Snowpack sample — Buffalo Mountain, Silverthorne, Colorado, USA (1/25/25, 10:11 AM MST)
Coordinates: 39.6222, -106.1139
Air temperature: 22 °F
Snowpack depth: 110 cm
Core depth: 20 cm
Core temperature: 48.2 °F
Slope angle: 12°, slope face: 102°
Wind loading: high
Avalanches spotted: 0
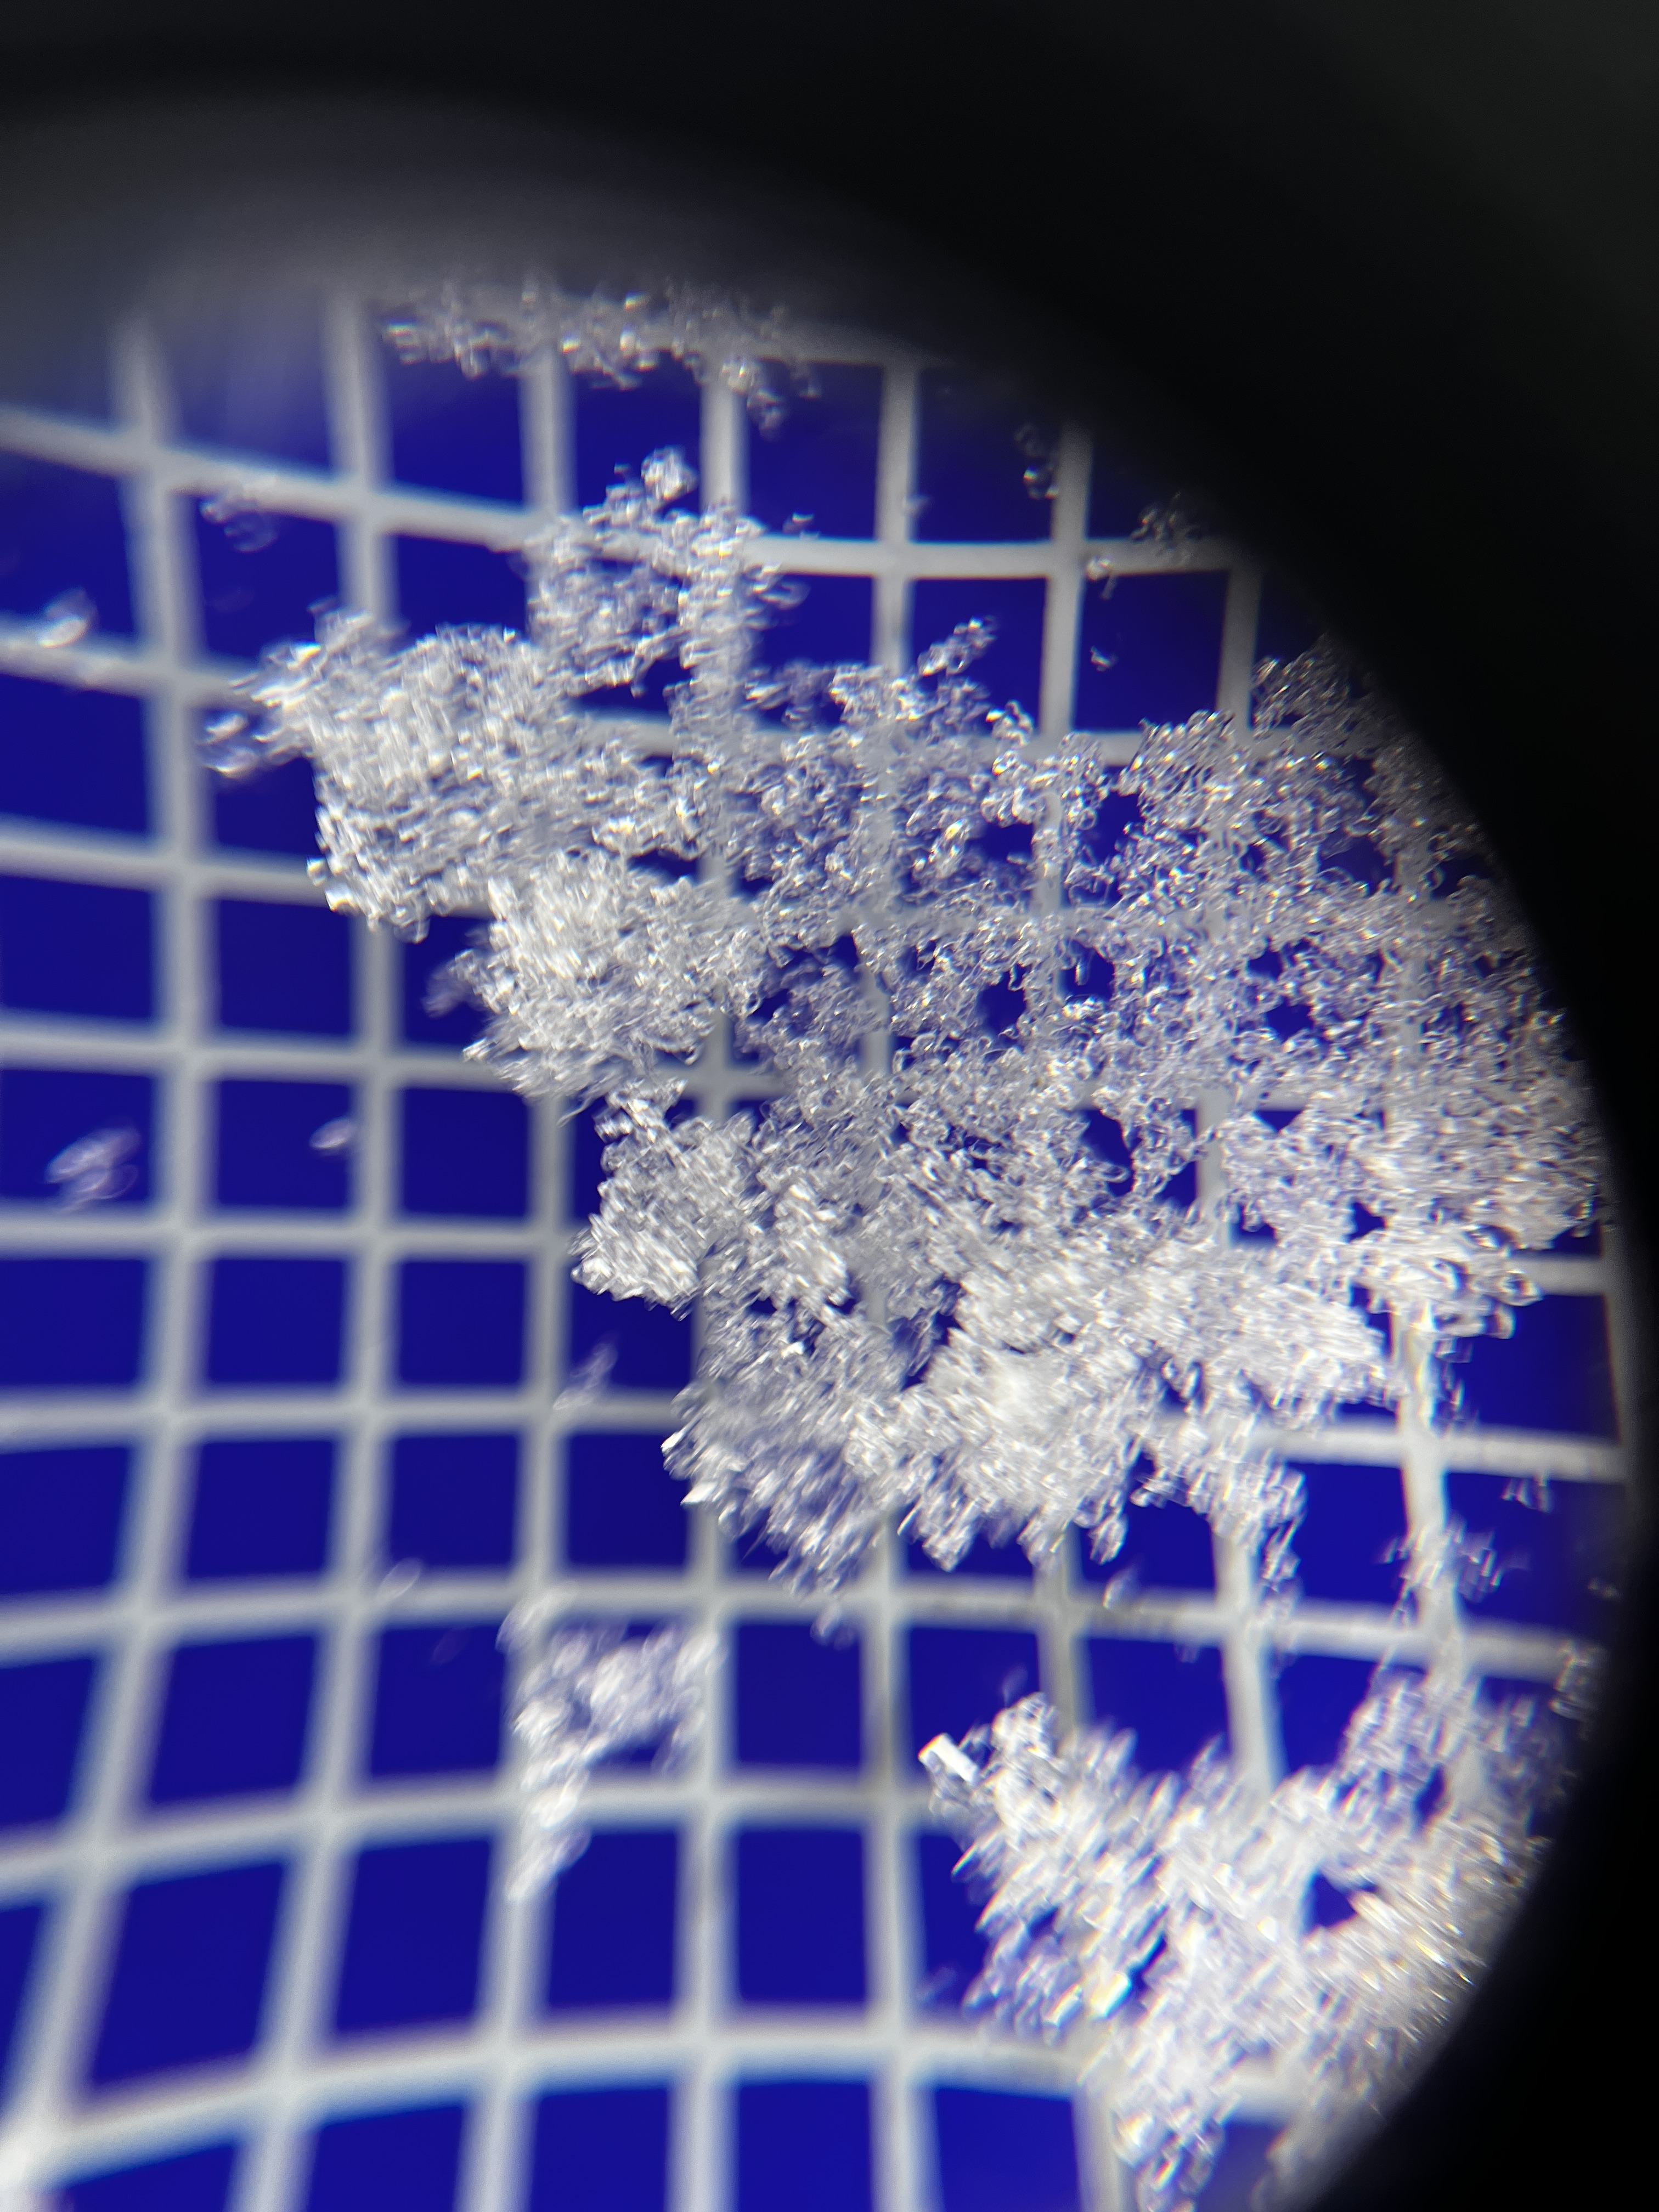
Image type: magnified_profile
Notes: No avalanches nearby, collected on the outskirts of a fire break 15 meters from the treeline, on way to Buffalo and Red Mountain